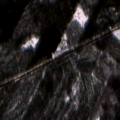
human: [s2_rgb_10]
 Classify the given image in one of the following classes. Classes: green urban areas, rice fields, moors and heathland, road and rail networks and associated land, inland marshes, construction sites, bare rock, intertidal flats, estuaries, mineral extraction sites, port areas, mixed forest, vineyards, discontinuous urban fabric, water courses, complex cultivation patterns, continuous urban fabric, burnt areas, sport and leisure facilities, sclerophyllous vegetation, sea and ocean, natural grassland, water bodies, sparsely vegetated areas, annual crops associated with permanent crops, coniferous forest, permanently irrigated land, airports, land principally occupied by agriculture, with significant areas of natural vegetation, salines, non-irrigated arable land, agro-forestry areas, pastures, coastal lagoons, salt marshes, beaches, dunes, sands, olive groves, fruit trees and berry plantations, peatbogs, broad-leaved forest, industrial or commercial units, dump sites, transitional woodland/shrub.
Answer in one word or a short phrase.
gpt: coniferous forest, mixed forest, transitional woodland/shrub